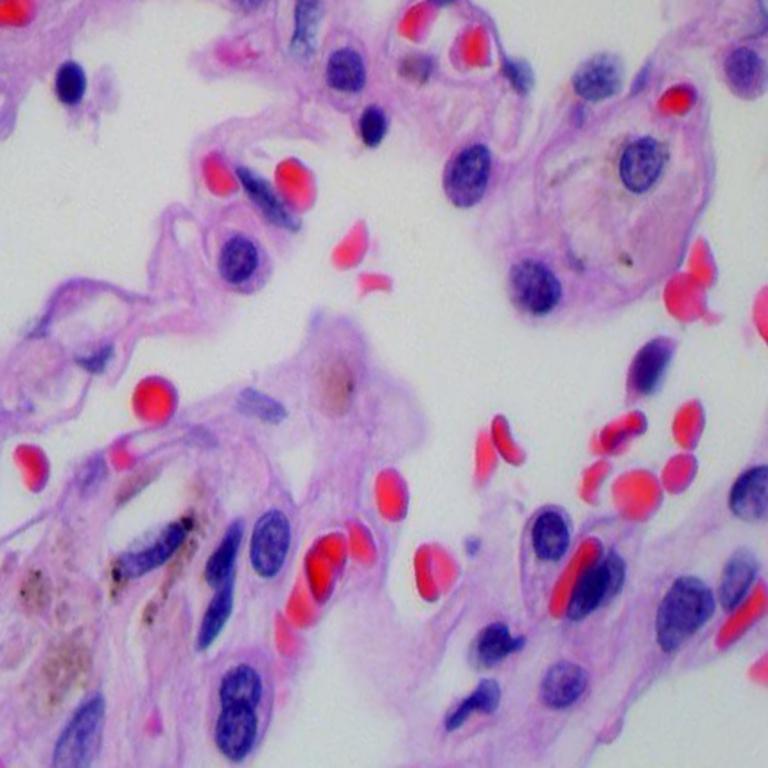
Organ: lung
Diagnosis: benign